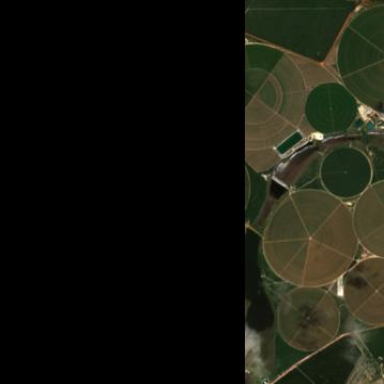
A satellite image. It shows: Farmland used for cultivating coffee crops.